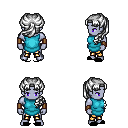
a pixel art fantasy rpg character, male body template, dark elf, purple skin, teal tunic, gold greaves, white princess hairstyle, leather bracers, black slippers, four views (front, back, left, right), 2x2 character sprite sheet, small pixel art, hard edges, no anti-aliasing